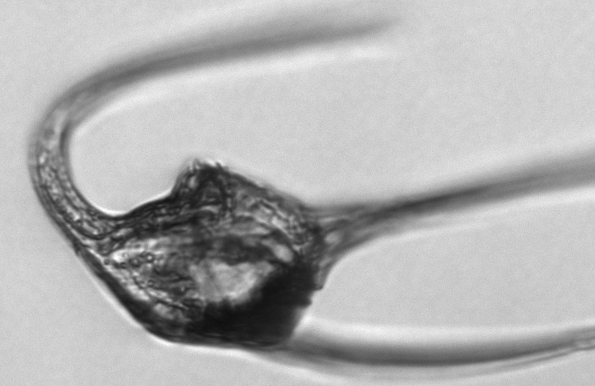
Label: Tripos